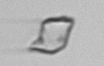
Label: detritus_transparent